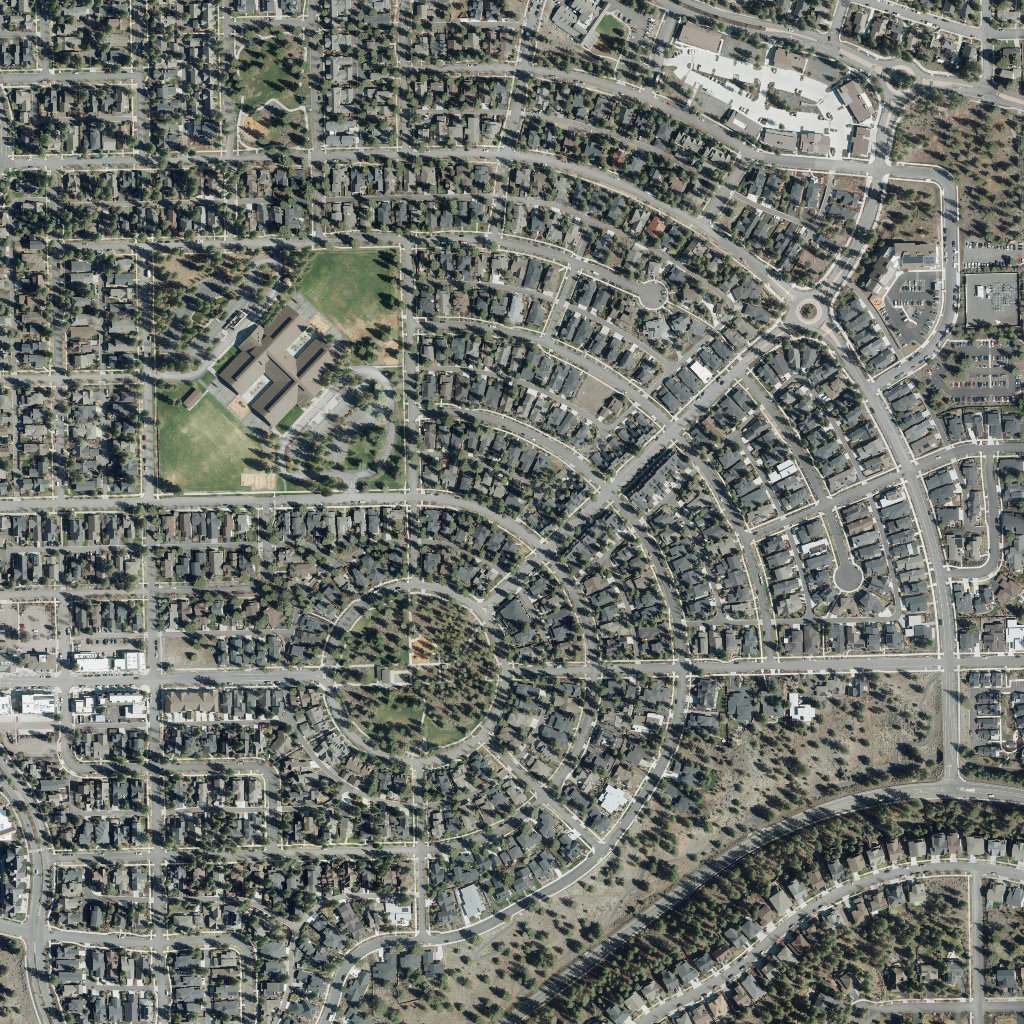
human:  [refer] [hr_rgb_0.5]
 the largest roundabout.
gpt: <box>[[30, 55, 50, 75, 0]]</box>

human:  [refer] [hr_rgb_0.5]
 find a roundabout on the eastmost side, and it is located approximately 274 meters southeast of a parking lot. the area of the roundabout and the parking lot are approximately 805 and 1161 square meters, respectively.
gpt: <box>[[76, 28, 81, 32, 0]]</box>